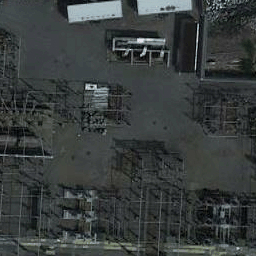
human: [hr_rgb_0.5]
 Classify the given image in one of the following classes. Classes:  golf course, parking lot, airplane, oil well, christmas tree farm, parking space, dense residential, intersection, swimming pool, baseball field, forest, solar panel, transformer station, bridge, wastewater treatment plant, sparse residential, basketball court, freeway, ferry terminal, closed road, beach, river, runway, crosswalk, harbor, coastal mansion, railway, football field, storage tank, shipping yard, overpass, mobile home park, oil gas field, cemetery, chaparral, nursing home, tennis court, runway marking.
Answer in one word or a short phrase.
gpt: transformer station